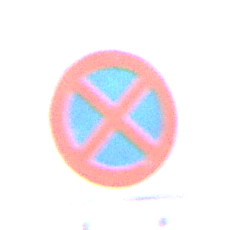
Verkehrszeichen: AbsolutesHalteverbot
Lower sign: CarsharingfahrzeugeFrei
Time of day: MorningAfternoon
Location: Outdoor (RoadRail)
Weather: Overcast
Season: NotSpecified
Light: Natural